Chest X-ray:
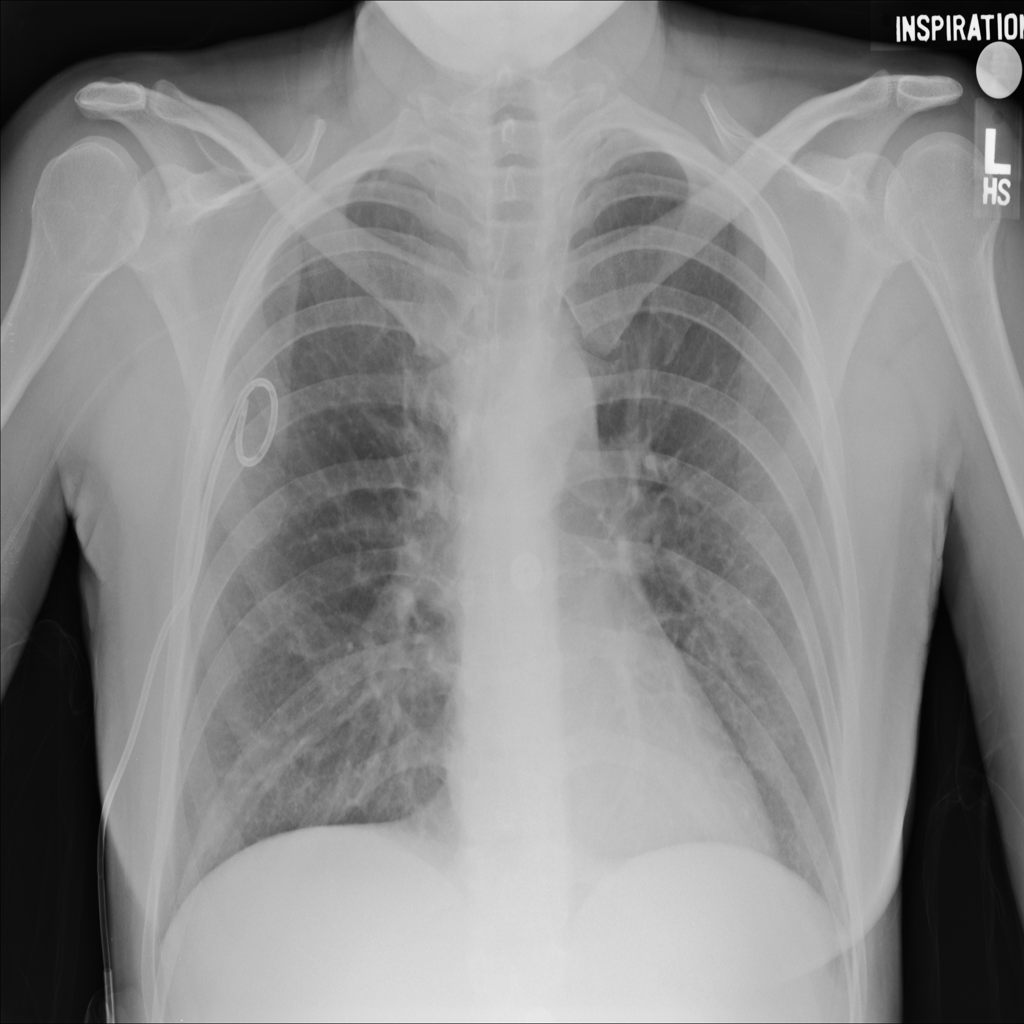
No abnormal finding: yes